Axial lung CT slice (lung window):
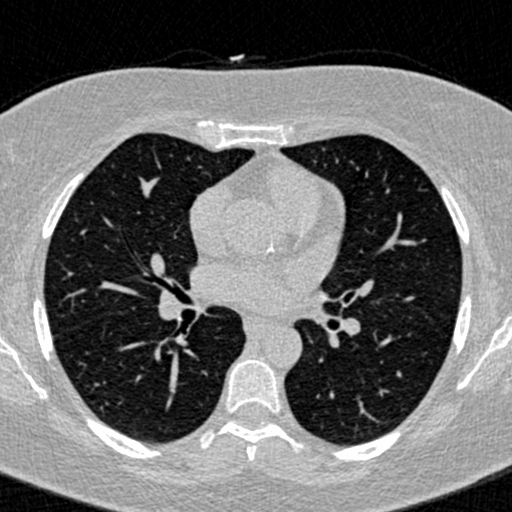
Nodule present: no